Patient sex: M
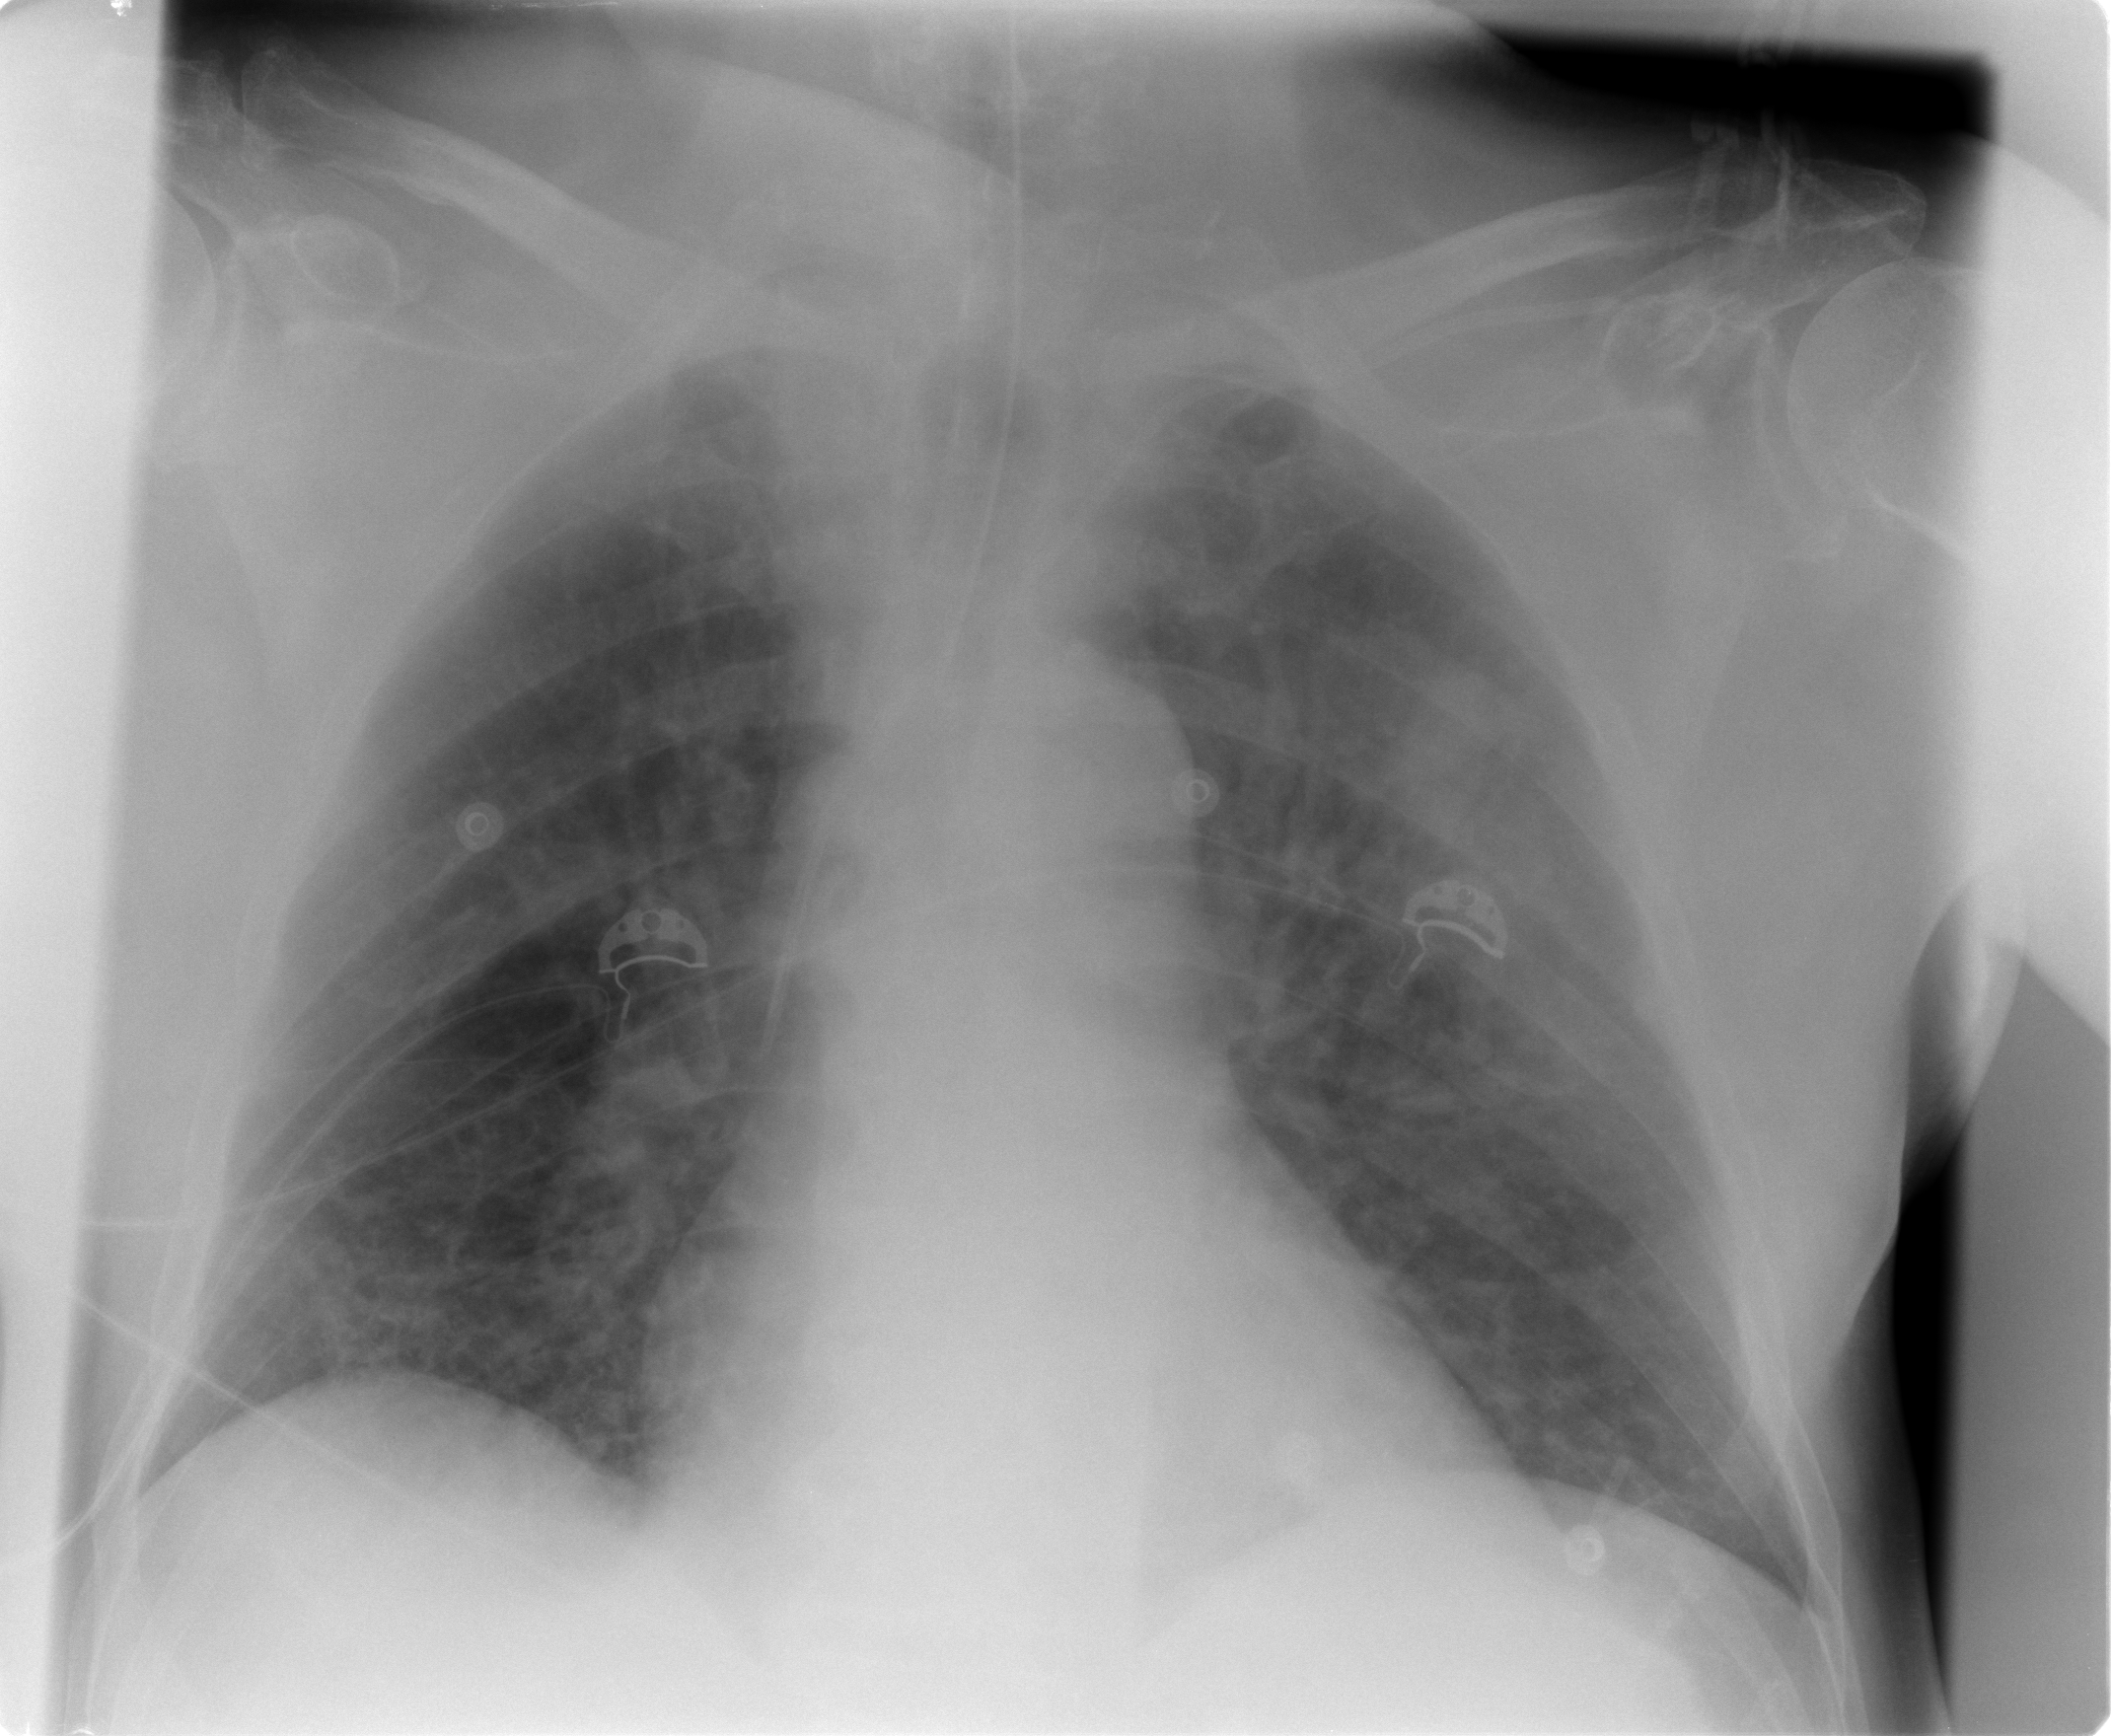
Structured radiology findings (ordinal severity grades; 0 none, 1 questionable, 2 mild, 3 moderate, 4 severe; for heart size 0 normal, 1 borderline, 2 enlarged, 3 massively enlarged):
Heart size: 0
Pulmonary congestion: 2
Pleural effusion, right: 0
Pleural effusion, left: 0
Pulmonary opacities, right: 2
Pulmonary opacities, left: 3
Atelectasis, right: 0
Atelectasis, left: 0